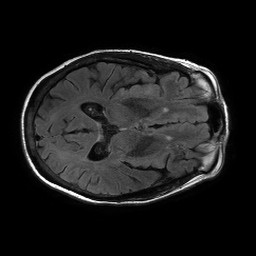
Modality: FLAIR
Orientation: axial
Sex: female
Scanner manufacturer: philips
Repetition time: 11 s
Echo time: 0.125 s